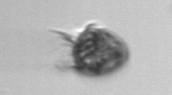
Label: Ciliophora